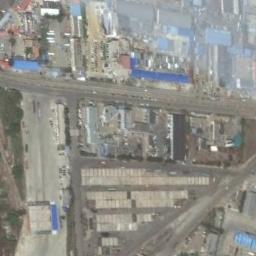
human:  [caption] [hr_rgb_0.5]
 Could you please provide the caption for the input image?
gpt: There are many houses of different shapes and sizes in the industrial zone .

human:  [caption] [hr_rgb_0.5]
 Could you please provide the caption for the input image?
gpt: In an industrial area, There are factories, Roads and some large-scale open-air machinery and equipment, Metal tanks, Pipelines, Etc .

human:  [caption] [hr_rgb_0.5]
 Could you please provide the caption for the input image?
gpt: The industrial area is densely housing .

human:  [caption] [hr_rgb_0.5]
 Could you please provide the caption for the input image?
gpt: The industrial area has lots of workshops and other buildings and some roads go through the industrial area .

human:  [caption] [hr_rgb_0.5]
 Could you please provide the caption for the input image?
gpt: There are many containers and some buildings on industrial area .